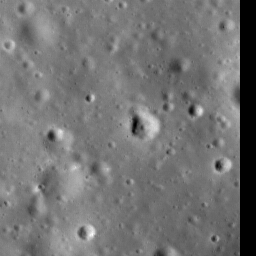
Host type: hard_negative
Lunar coordinates: latitude -8.628, longitude -130.308